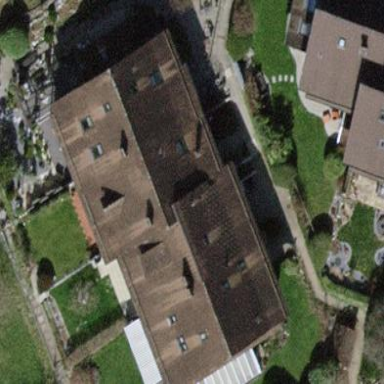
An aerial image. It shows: Residential building.